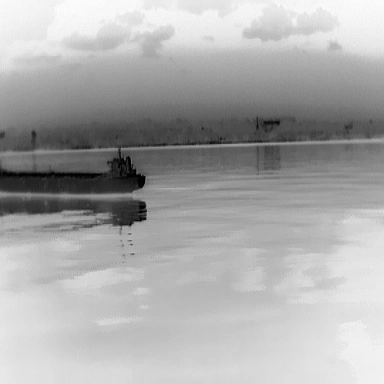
There is a liner in the infrared image.